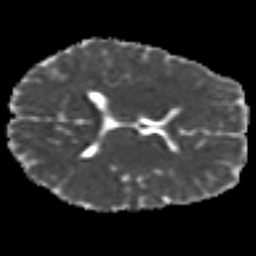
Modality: MD
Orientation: axial
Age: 22
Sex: male
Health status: ill
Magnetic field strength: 3 T
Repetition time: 8.4 s
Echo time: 0.0926 s